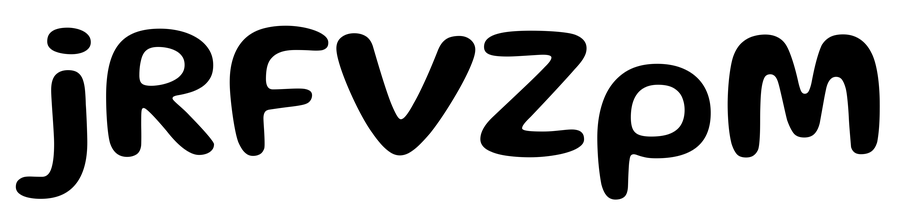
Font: Gluten_Medium